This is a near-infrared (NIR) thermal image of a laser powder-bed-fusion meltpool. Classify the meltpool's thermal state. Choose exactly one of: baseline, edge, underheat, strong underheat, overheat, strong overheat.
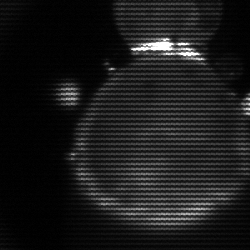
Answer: edge